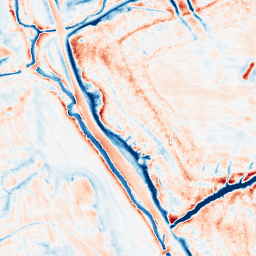
Category: edge_preserving
Decomposition family: anisotropic_diffusion
Decomposition parameters: iterations: 50
kappa: 10
gamma: 0.2
Upsampling method: sinc_hamming
Upsampling parameters: scale: 4
kernel_size: 16
Upsampling scale: 4